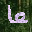
Label: 6